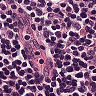
Metastatic tissue present: no